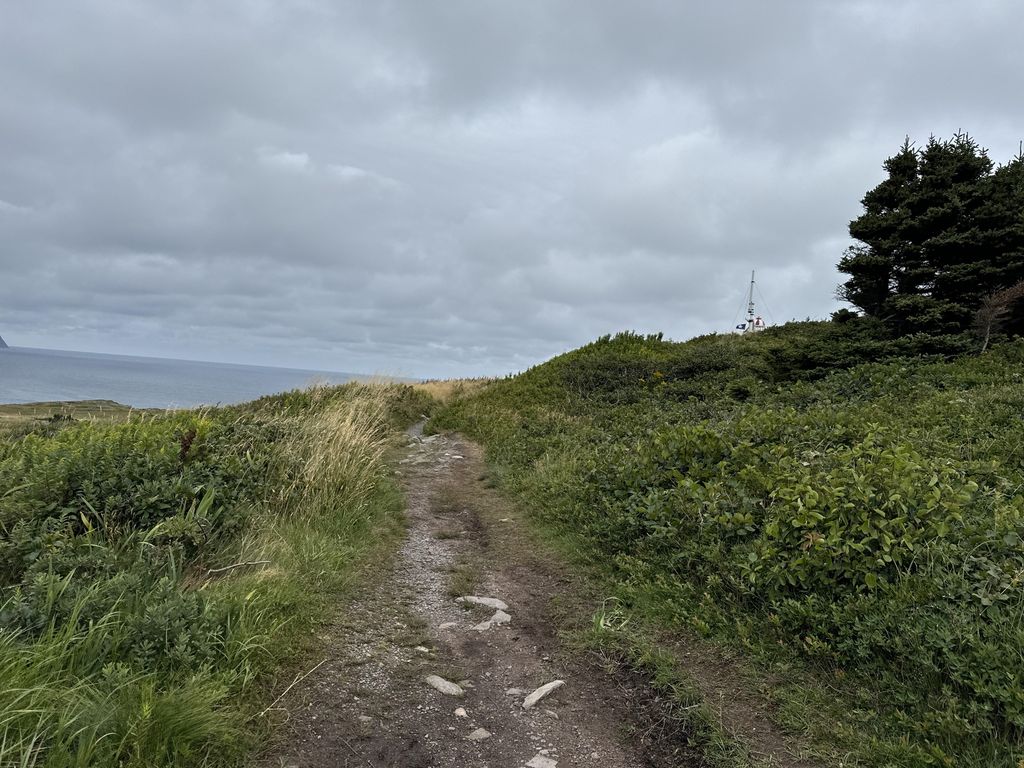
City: st_johns